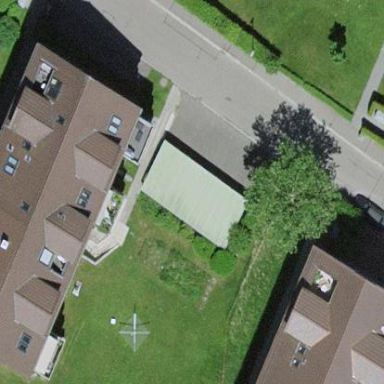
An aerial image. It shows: View of roof of building.